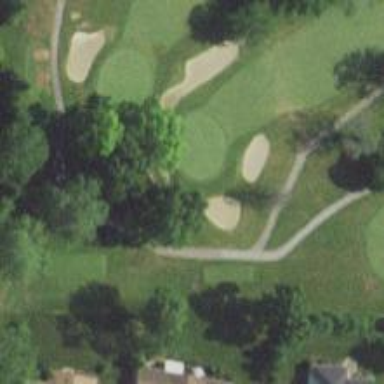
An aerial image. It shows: View of golf hole.